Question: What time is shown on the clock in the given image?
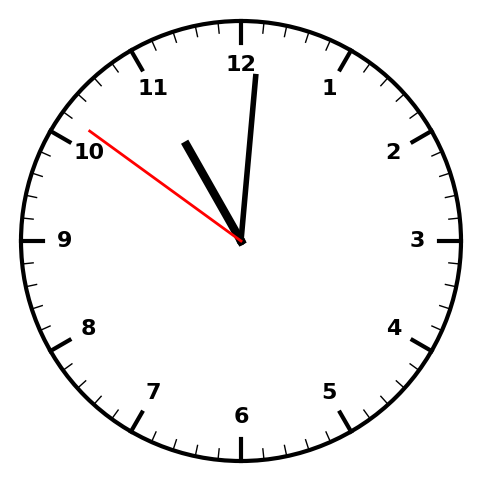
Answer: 11:00:51